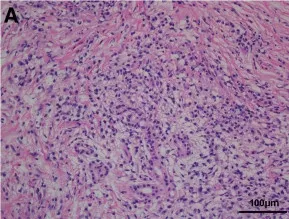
Hematoxylin and eosin (HE) staining and immunohistochemistry (IHC) of the pancreatic tissue. HE stain (A, x200) showed dense lymphoplasmacytic infiltration and fibrosis.
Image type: pathology (h&e)